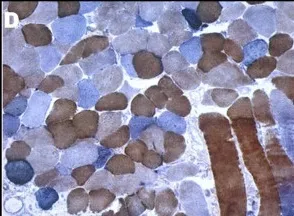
Skeletal muscle biopsy showing one ragged red fiber with histological methods. 10X) and COX-SDH , many of which also show increased SDH activity.
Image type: pathology (immunostaining)